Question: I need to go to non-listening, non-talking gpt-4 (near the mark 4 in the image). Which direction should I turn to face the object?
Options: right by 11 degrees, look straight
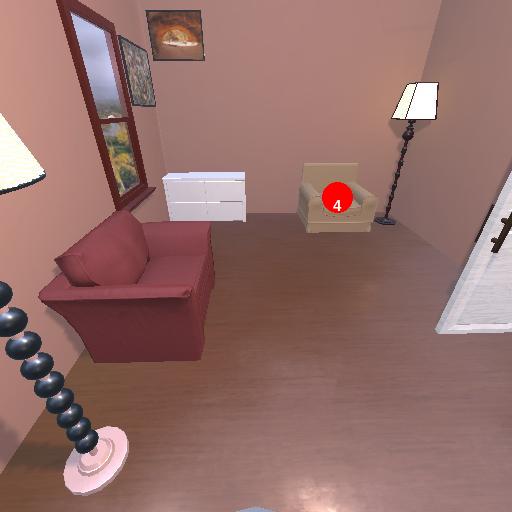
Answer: right by 11 degrees